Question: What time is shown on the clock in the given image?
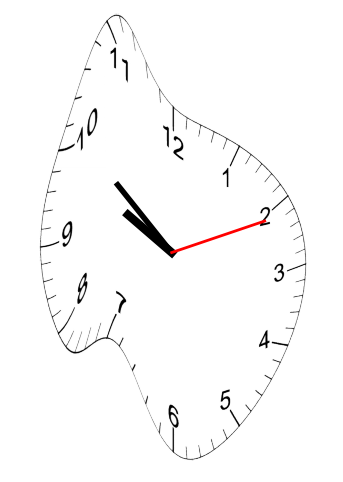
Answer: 09:51:11